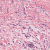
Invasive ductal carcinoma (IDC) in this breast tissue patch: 1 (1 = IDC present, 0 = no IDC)